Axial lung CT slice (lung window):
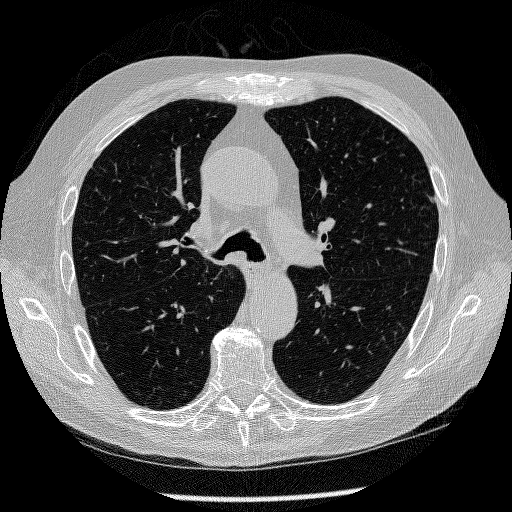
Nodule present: no